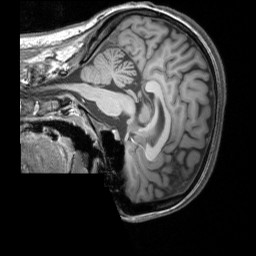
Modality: T1w
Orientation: sagittal
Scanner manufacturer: siemens
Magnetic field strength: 3 T
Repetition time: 1.8 s
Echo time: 0.00294 s